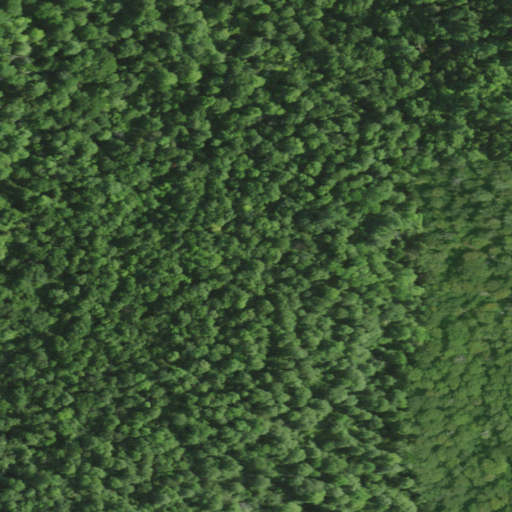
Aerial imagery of ridge(s) in New York named Lone Tree Ridge containing deciduous forest and evergreen forest